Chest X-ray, PA view. Patient: 29 years old, sex F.
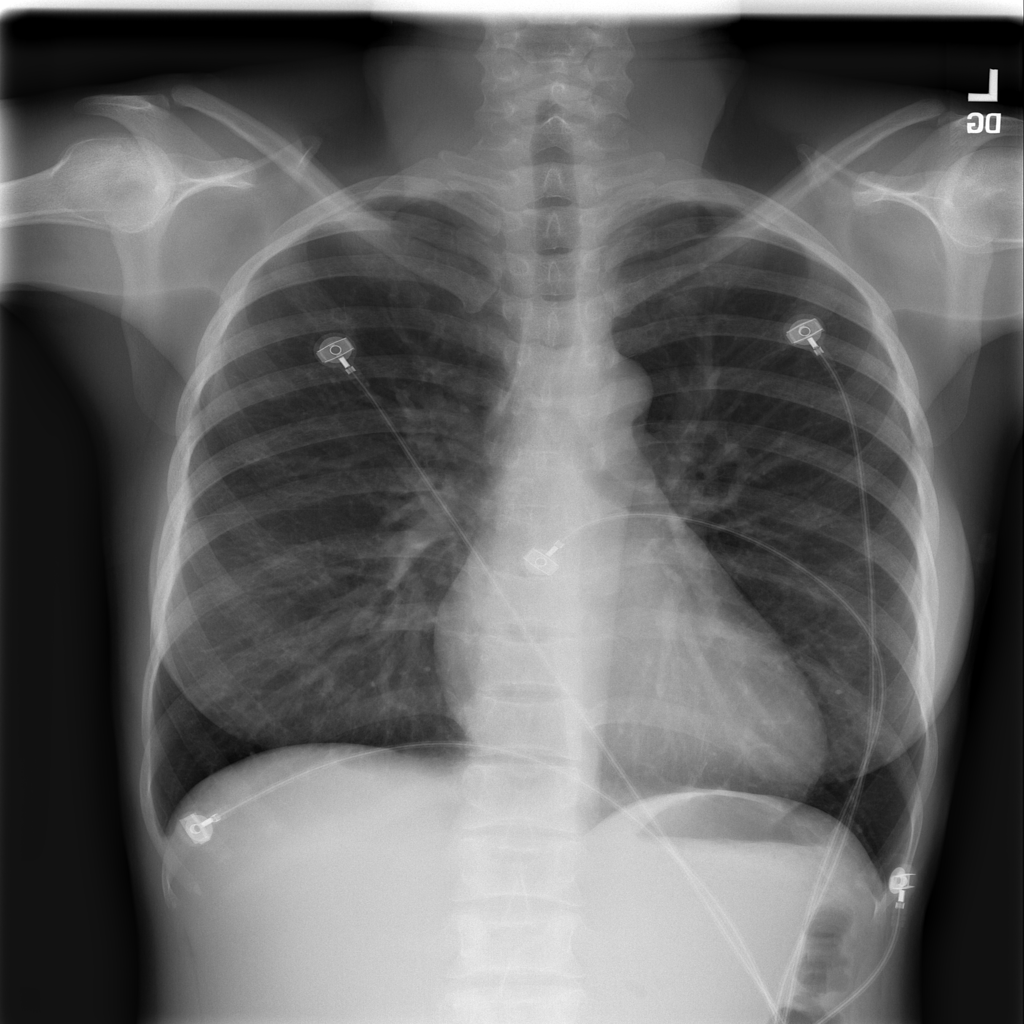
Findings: Cardiomegaly, Effusion